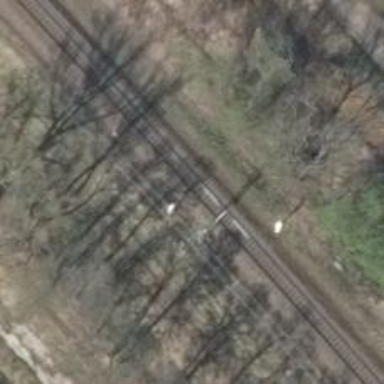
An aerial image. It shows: Railway signal.